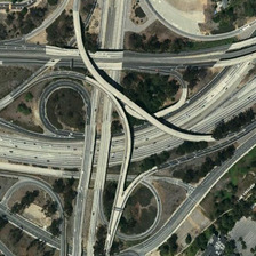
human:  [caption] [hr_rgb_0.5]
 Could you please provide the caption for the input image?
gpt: There are many overpasses there.

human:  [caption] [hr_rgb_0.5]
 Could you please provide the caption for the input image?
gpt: There are many viaducts there.

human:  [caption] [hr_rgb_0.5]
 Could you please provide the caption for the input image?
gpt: There are many overpasses here.

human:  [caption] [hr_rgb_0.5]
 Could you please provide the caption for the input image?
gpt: many overpasses are surrounded by many trees .

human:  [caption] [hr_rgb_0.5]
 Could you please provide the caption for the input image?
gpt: There are many overpasses.